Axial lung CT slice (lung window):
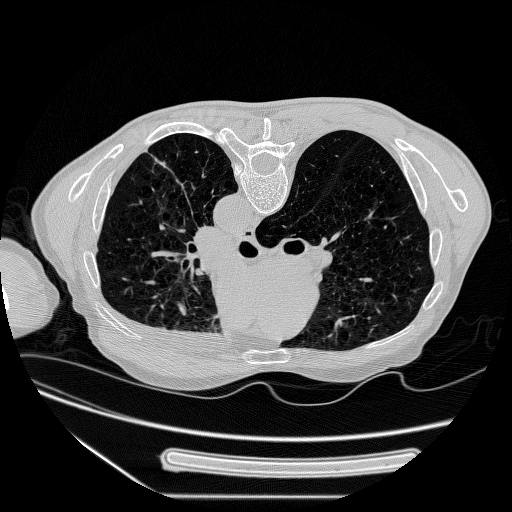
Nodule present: no